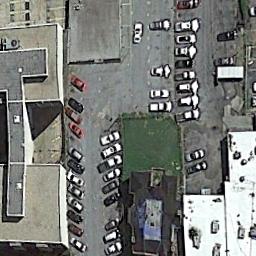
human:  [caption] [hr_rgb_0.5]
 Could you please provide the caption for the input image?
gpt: The parking lot with some neatly arranged cars is surrounded by some buildings .

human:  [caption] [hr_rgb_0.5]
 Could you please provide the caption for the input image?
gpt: There are several buildings of different shapes next to the parking lot .

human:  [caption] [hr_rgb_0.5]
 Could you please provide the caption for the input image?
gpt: The parking lot has some yellow signs and two rows of coconut trees .

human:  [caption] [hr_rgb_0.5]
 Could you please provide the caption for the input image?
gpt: The parking lot is next to some buildings .

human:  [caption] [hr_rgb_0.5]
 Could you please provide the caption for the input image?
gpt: There are some buildings beside the parking lot with some cars .